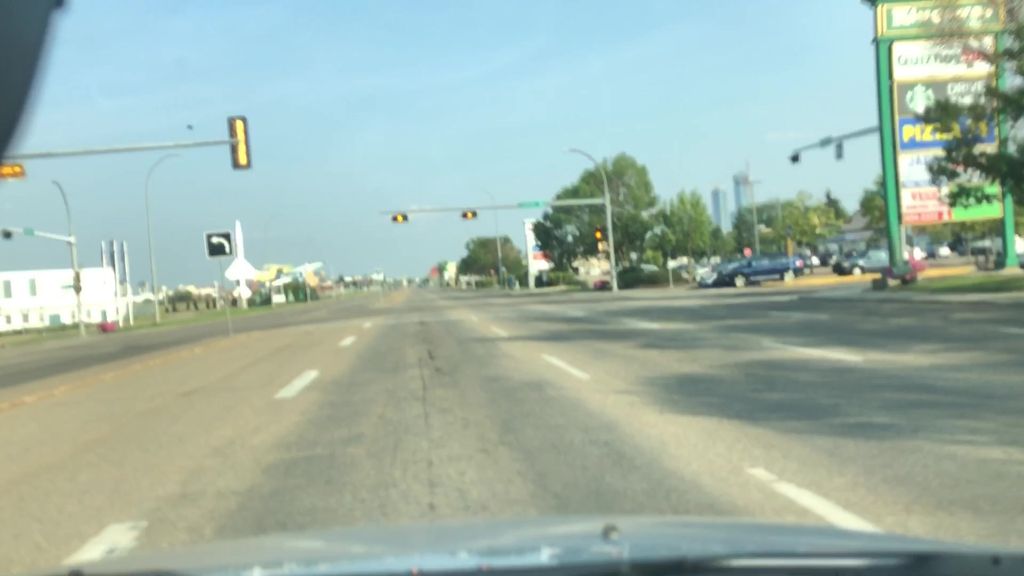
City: edmonton